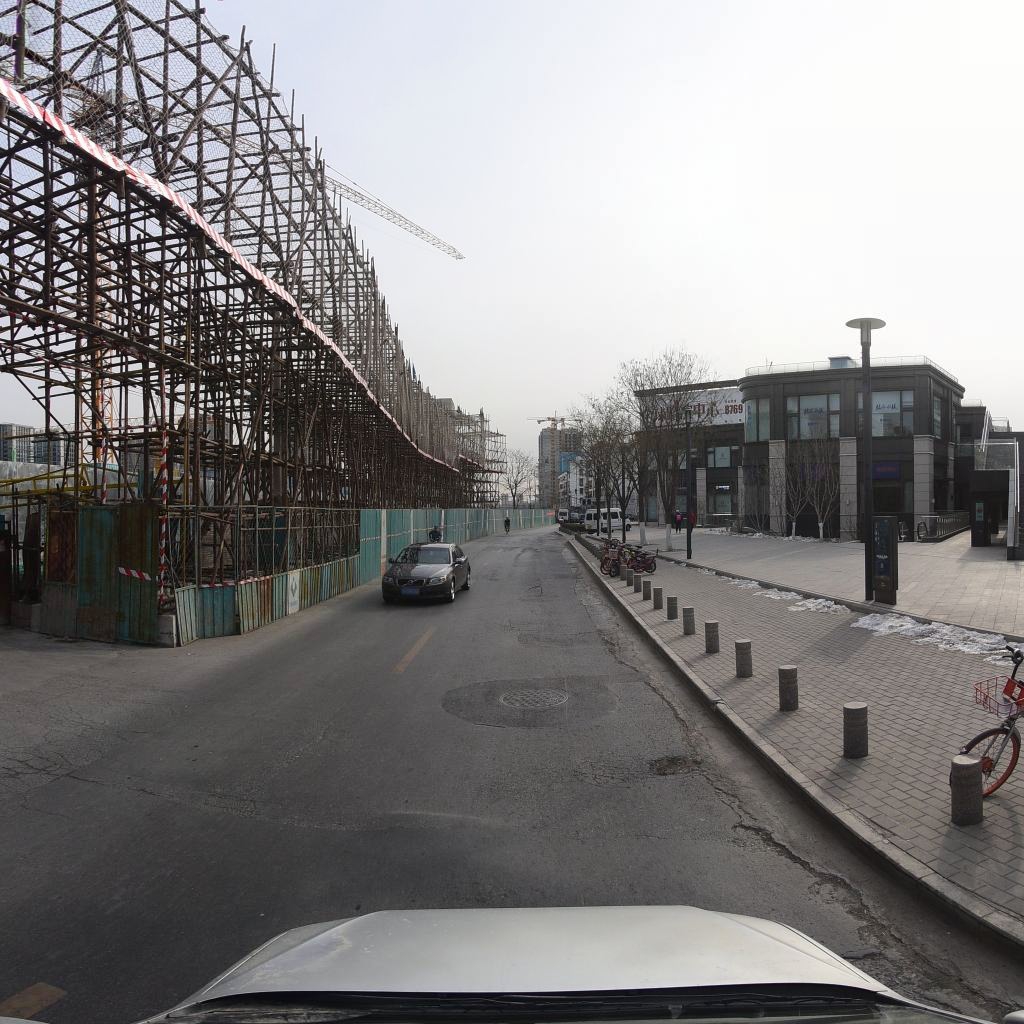
Region: Fengtai
Road damage annotations: alligator crack, alligator crack, pothole, pothole, manhole cover